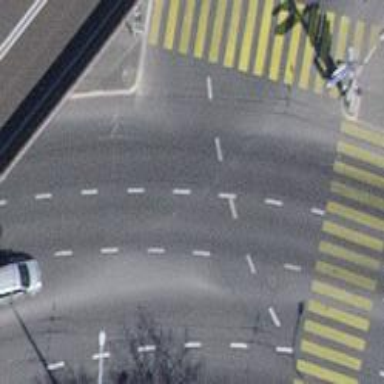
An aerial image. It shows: Road with traffic signals.